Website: crate-barrel
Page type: delivery-shipping
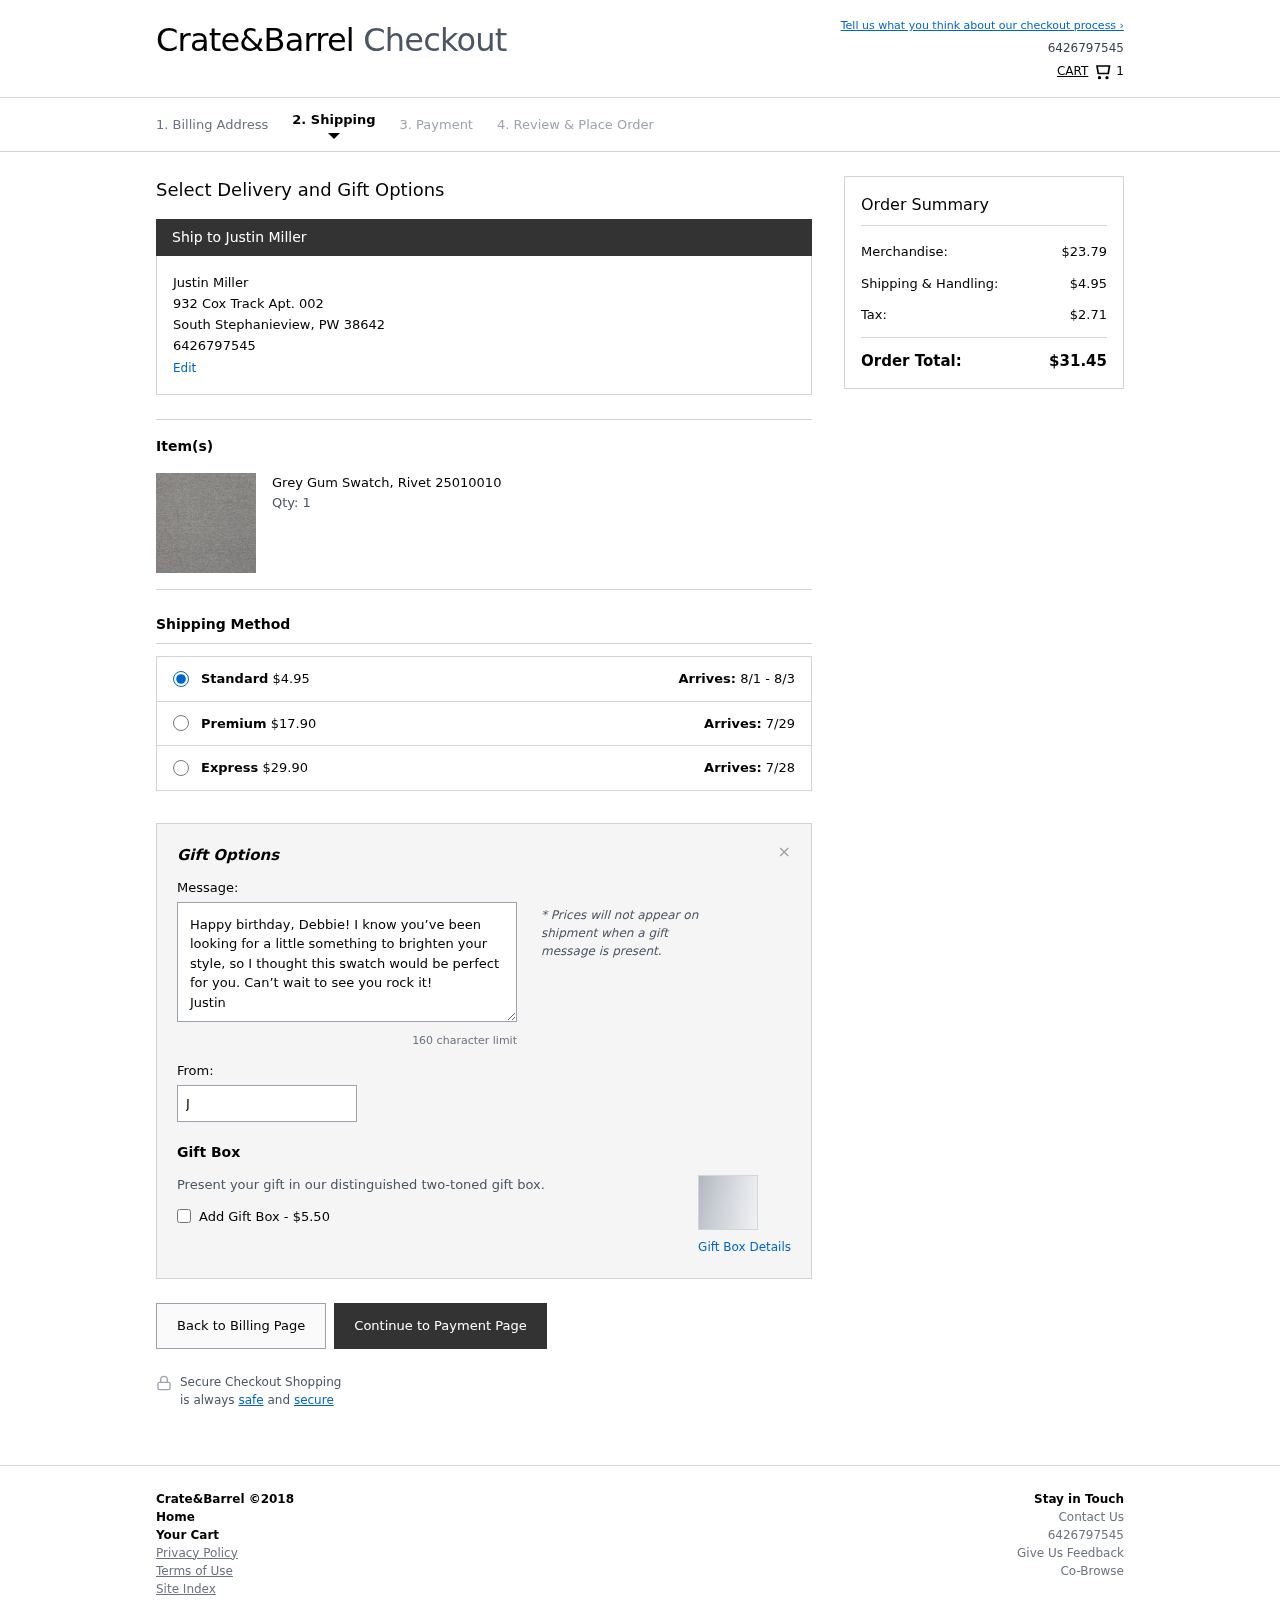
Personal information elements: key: PII_CITY
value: South Stephanieview
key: PII_FULLNAME
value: Justin Miller
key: PII_PHONE
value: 6426797545
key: PII_POSTCODE
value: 38642
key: PII_STATE_ABBR
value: PW
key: PII_STREET
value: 932 Cox Track Apt. 002
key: PII_FIRSTNAME
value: Justin
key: PII_LASTNAME
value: Miller
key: PII_FULLNAME2
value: Justin Miller
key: PII_FULLNAME3
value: Justin Miller
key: PII_FIRSTNAME2
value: Justin
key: PII_FIRSTNAME3
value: Justin
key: PII_LASTNAME2
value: Miller
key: PII_LASTNAME3
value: Miller
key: PII_FIRSTNAME_DERIVED
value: Justin
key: PII_LASTNAME_DERIVED
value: Miller
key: PII_FULLNAME_DERIVED
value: Justin Miller
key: PII_NAME_FULL_DERIVED
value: Justin Miller
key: PII_PHONE_LINE
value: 7545
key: PII_PHONE_SUFFIX
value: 7545
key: PII_PHONE2
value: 6426797545
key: PII_PHONE3
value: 6426797545
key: PII_PHONE_NUMERIC
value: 6426797545
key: PII_PHONE_LINE_NUMERIC
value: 7545
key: PII_PHONE_SUFFIX_NUMERIC
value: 7545
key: PII_PHONE2_NUMERIC
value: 6426797545
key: PII_PHONE3_NUMERIC
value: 6426797545
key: PII_PHONE_DIGITS
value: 6426797545
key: PII_PHONE_LAST4
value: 7545
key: PII_GIFT_MESSAGE
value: Happy birthday, Debbie! I know you’ve been looking for a little something to brighten your style, so I thought this swatch would be perfect for you. Can’t wait to see you rock it!
Justin
Product elements: key: PRODUCT1_NAME
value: Grey Gum Swatch, Rivet 25010010
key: PRODUCT1_QUANTITY
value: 1
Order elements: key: ORDER_NUM_ITEMS
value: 1
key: ORDER_SHIPPING_COST
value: $4.95
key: ORDER_DELIVERY_DATE
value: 8/1 - 8/3
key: PREMIUM_SHIPPING_COST
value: $17.90
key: PREMIUM_DELIVERY_DATE
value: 7/29
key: EXPRESS_SHIPPING_COST
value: $29.90
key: EXPRESS_DELIVERY_DATE
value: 7/28
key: ORDER_SUBTOTAL
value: $23.79
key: ORDER_SHIPPING_COST2
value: $4.95
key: ORDER_TAX
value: $2.71
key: ORDER_TOTAL
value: $31.45